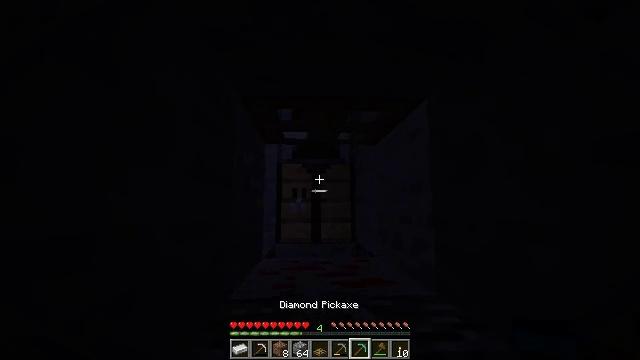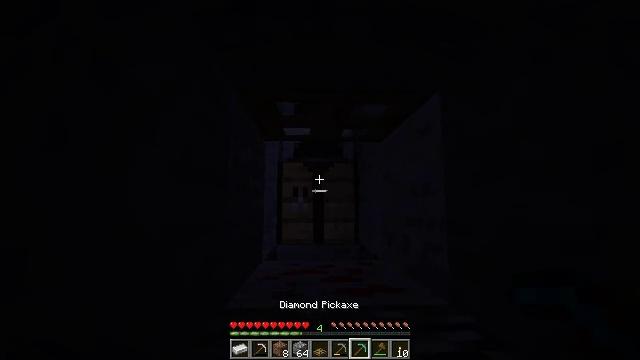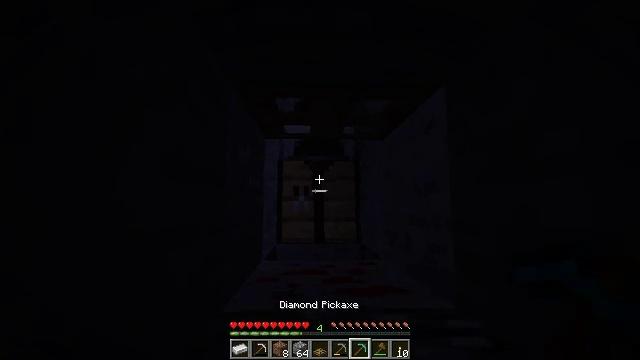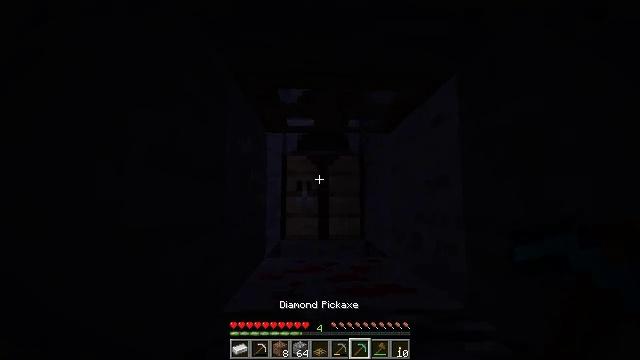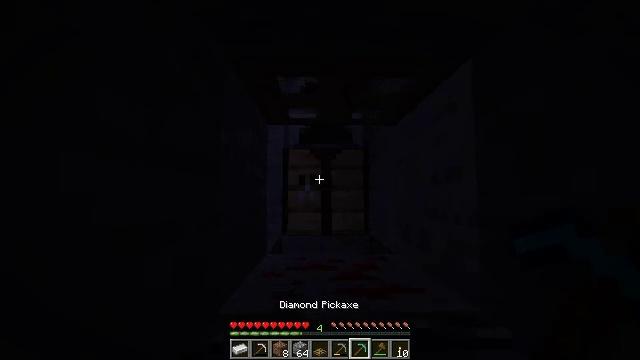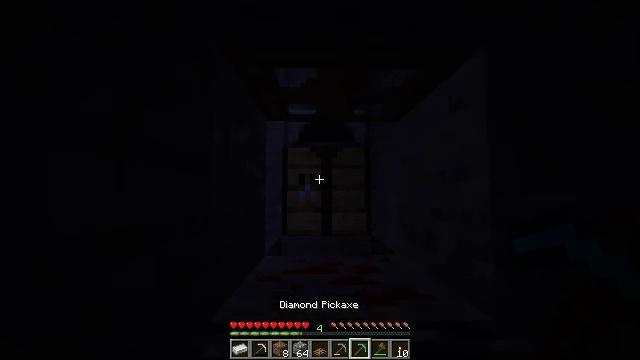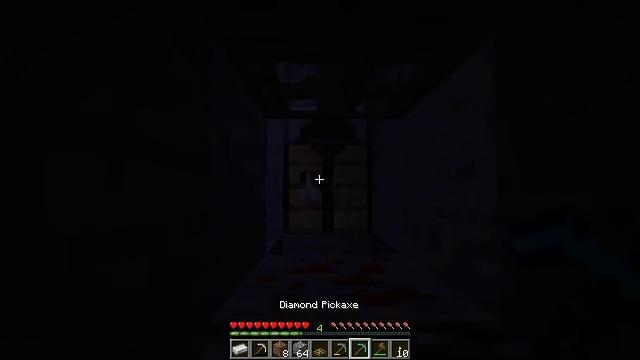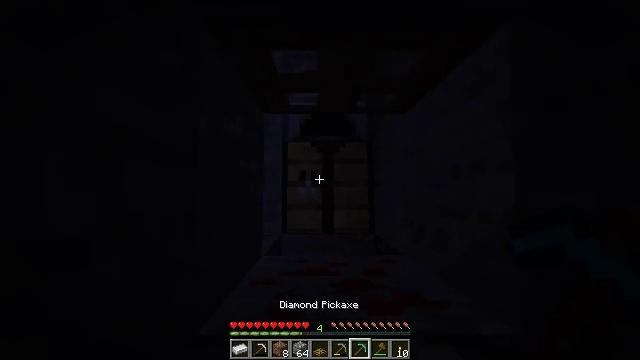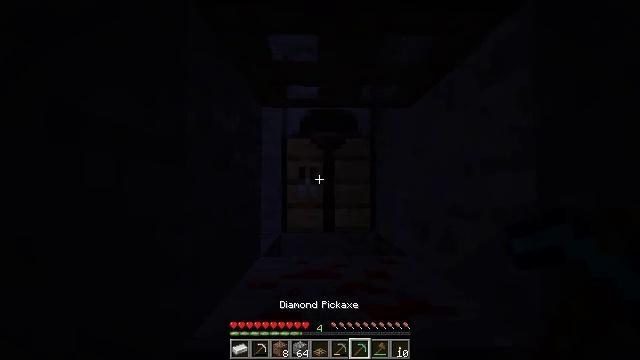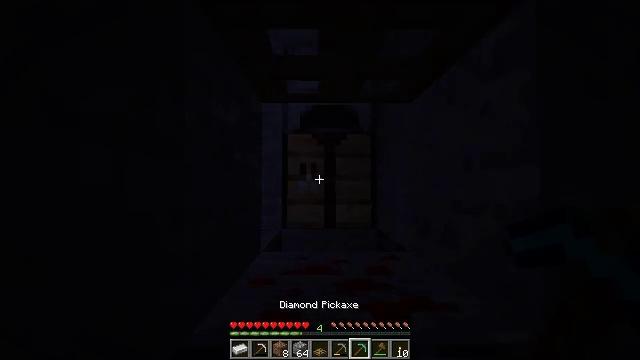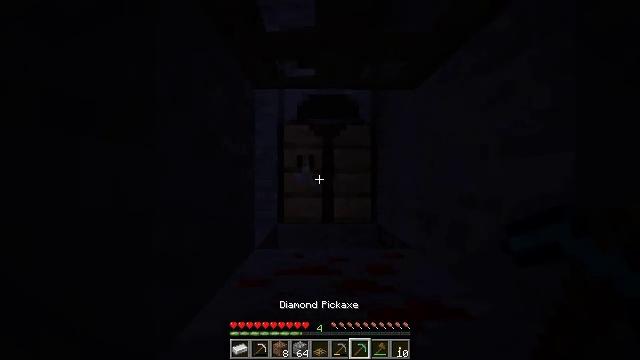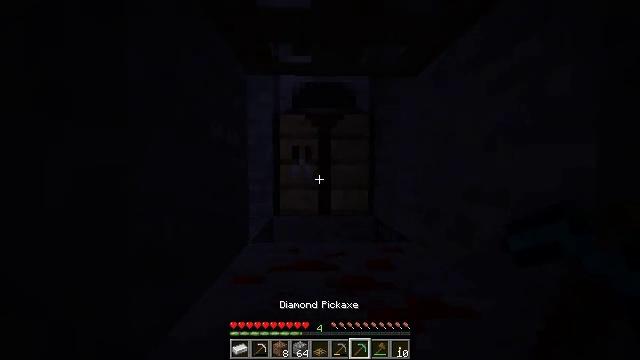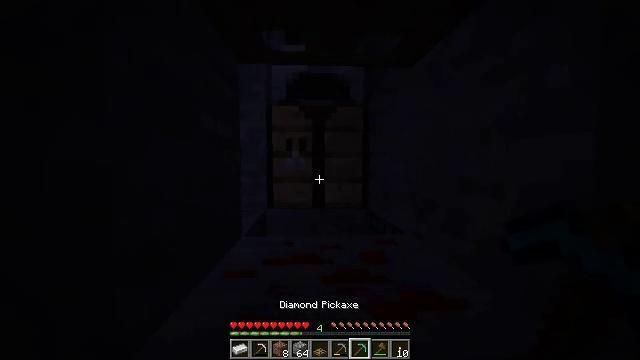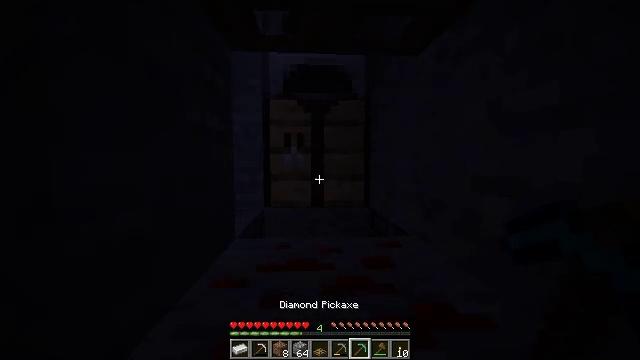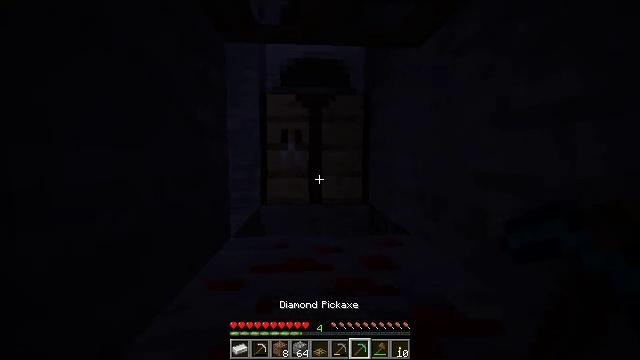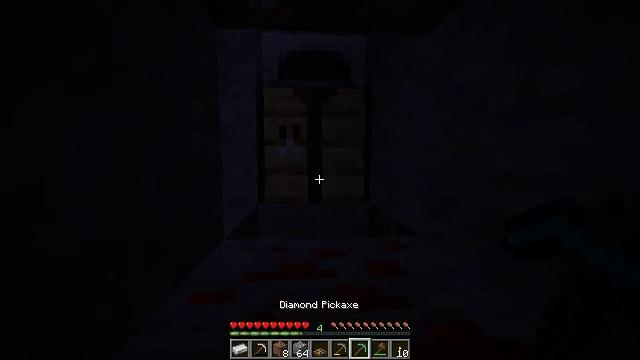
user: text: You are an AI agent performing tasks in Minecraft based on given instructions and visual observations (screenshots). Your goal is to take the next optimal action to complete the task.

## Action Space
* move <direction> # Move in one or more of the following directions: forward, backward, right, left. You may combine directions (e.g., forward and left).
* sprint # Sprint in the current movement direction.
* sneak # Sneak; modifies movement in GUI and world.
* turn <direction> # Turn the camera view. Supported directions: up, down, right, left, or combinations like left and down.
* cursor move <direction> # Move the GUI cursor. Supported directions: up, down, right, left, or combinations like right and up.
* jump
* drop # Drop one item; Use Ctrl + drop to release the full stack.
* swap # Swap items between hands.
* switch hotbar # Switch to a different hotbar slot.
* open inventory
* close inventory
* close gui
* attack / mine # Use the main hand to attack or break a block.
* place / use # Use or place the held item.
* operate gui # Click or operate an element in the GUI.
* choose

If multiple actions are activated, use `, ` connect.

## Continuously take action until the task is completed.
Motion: motion action
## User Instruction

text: Get the oak trapdoor back into your inventory.
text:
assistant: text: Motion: move forward
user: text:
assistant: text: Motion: move forward
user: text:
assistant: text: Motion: move forward, turn down
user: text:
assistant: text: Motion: move forward, turn down
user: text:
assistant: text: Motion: move forward
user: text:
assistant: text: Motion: move forward
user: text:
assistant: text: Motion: move forward
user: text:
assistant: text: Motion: move forward
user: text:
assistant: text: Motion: move forward
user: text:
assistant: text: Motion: move forward, turn down
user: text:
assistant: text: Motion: move forward, turn down
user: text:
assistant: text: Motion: move forward, turn right and down
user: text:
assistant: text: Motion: move forward
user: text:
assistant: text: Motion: move forward
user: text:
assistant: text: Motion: move forward
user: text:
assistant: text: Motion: move forward, turn down
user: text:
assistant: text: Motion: move forward
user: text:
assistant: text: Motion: move forward, turn down
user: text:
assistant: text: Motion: move forward, turn down
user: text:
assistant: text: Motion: move forward, turn left and down
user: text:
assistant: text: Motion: move forward, turn left and down
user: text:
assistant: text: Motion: move forward
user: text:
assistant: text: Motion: move forward
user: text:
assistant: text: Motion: move forward, turn down
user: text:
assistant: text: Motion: move forward, turn down
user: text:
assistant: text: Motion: move forward, turn down
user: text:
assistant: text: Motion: move forward, turn down
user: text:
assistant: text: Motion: move forward
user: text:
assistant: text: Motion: move forward
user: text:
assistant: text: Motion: move forward